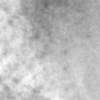
Label: no_change